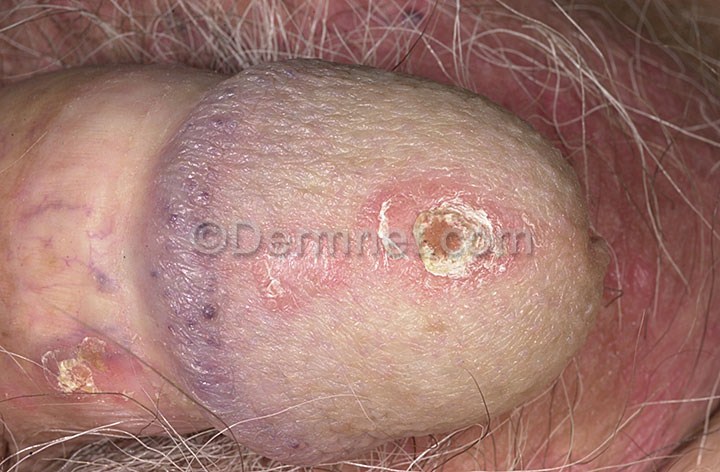
Disease: Psoriasis pictures Lichen Planus and related diseases